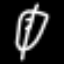
Label: leaf